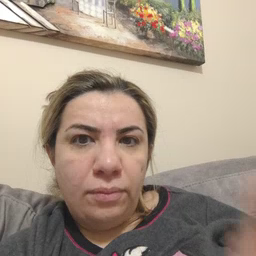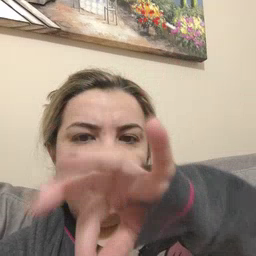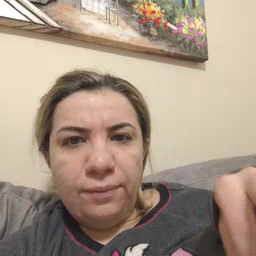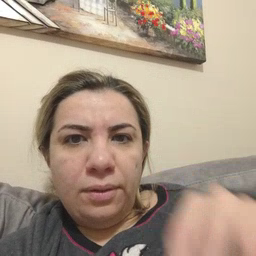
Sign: frenchfries